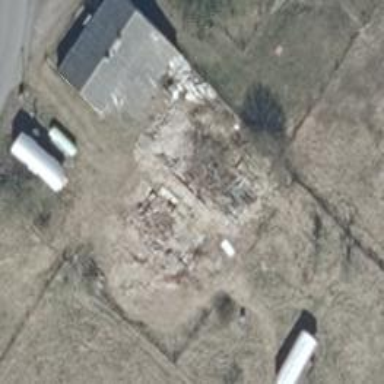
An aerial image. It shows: Rural barn.